九年级 · 计数
布袋中有 1 个黑球和 1 个白球, 这两个球除颜色外其他都相同, 如果从布袋中先摸出一个球, 放回摇匀后, 再摸出一个球，那么两次都摸到白球的概率是 $\qquad$ .

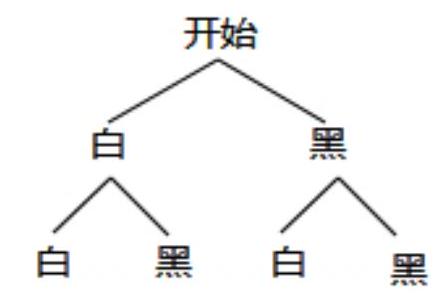
答案:  $\frac{1}{4}$.

解析: 首先根据题意画树状图, 然后由树状图即可求得所有等可能的结果与摸两次都摸到白球的情况, 再利用概率公式即可求得答案.

【详解】解: 画树状图得:

$\because$ 共有 4 种等可能的结果, 两次都摸出白球的有 1 种情况,

$\therefore$ 两次都摸出白球的概率是: $\frac{1}{4}$.

【点睛】此题考查了列表法或树状图法求概率用到的知识点为: 概率=所求情况数与总情况数之比, 熟练掌握画树状图求概率的方法是解题的关键.